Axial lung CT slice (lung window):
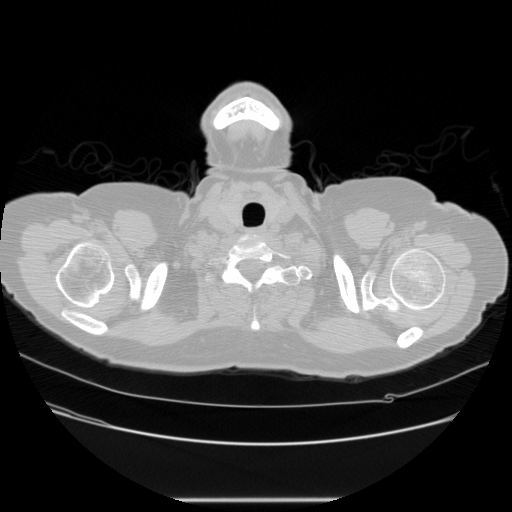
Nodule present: no